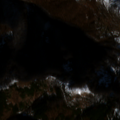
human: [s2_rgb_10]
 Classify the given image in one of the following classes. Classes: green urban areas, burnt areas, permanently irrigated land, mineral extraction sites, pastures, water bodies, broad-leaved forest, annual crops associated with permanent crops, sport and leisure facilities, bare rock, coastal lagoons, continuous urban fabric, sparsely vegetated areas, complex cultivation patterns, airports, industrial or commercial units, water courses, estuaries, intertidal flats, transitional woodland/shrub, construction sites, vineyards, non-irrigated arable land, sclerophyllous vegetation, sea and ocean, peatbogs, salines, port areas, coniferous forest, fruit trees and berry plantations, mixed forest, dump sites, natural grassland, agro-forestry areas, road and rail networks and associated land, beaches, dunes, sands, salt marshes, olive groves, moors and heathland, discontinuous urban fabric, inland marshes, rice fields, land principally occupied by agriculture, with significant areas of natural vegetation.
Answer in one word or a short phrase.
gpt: broad-leaved forest, coniferous forest, transitional woodland/shrub